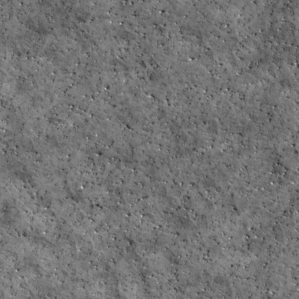
Label: non_frost